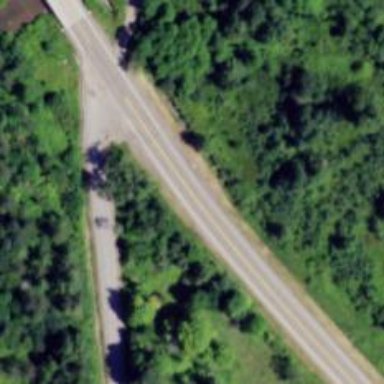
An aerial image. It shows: Primary highway.